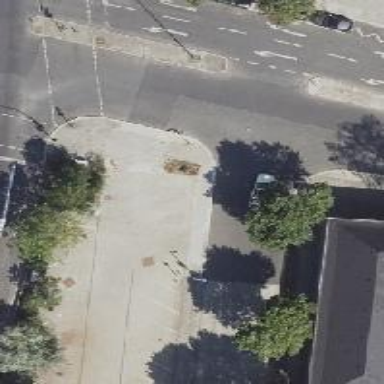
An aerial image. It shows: Unmarked crossing on footway.